Question: I'm trying to create a circular menu with 6 radials using html and css. I only get 5 of the 6 total radials (borders). I need get the last radial, between item5 and item6. I need get the same of the picture:

<URL>
HTML
'''
<div id="menu">
<div class="item1 item">
<div class="content"><a href="#one">Solucion Aula Digital</a></div>
</div>
<div class="item2 item">
<div class="content"><a href="#two">Live Streaming</a></div>
</div>
<div class="item3 item">
<div class="content"><a href="#three">Social Tecal Online</a></div>
</div>
<div class="item4 item">
<div class="content"><a href="#four">FlexScorn</a></div>
</div>
<div class="item5 item">
<div class="content"><a href="#five">Video On Demand</a></div>
</div>
<div id="wrapper6">
<div class="item6 item">
<div class="content"><a href="#six">Video Colaboracion</a></div>
</div>
</div>
<div id="center">
<a href="#"></a>
</div>
</div>
'''
CSS
'''
#menu {
background: #aaa;
position: relative;
width: 300px;
height: 300px;
margin: 0 auto;
overflow: hidden;
border-radius: 155px;
-moz-border-radius: 100%;
-webkit-border-radius: 100%;
}
#center {
position: absolute;
left: 60px;
top: 60px;
width: 180px;
height: 180px;
z-index: 10;
background: #FFFFFF;
border-radius: 100px;
-moz-border-radius: 100px;
-webkit-border-radius: 100px;
}
#center a {
display: block;
width: 100%;
height: 100%
}
.item {
background: #aaa;
overflow: hidden;
position: absolute;
transform-origin: 100% 100%;
-moz-transform-origin: 100% 100%;
-webkit-transform-origin: 100% 100%;
transition: background .5s;
-moz-transition: background .5s;
-webkit-transition: background .5s;
-o-transition: background .5s;
-ms-transition: background .5s;
border: 3px solid #FFFFFF;
}
.item:hover {
background: #eee
}
.item1 {
z-index: 1;
transform: rotate(60deg);
-moz-transform: rotate(60deg);
-webkit-transform: rotate(60deg);
width: 134px;
height: 134px;
}
.item2 {
z-index: 2;
transform: rotate(120deg);
-moz-transform: rotate(120deg);
-webkit-transform: rotate(120deg);
width: 150px;
height: 150px;
}
.item3 {
z-index: 3;
transform: rotate(180deg);
-moz-transform: rotate(180deg);
-webkit-transform: rotate(180deg);
width: 150px;
height: 150px;
}
.item4 {
z-index: 4;
transform: rotate(240deg);
-moz-transform: rotate(240deg);
-webkit-transform: rotate(240deg);
width: 152px;
height: 152px;
}
.item5 {
z-index: 5;
transform: rotate(300deg);
-moz-transform: rotate(300deg);
-webkit-transform: rotate(300deg);
width: 151px;
height: 151px;
}
.item6 {
border: none;
position: absolute;
z-index: 6;
transform: rotate(-30deg);
-moz-transform: rotate(-30deg);
-webkit-transform: rotate(-30deg);
width: 140px;
height: 140px;
}
#wrapper6 {
position: absolute;
width: 160px;
height: 160px;
overflow: hidden;
transform-origin: 100% 100%;
-moz-transform-origin: 100% 100%;
-webkit-transform-origin: 100% 100%;
/*border: 2px solid #FFFFFF;*/
}
.item1 .content {
left: 0px;
top: 17px;
transform: rotate(-60deg);
-moz-transform: rotate(-60deg);
-webkit-transform: rotate(-60deg);
}
.item2 .content {
left: -5px;
top: 31px;
transform: rotate(-59deg);
-moz-transform: rotate(-59deg);
-webkit-transform: rotate(-59deg);
}
.item3 .content {
left: -40px;
top: 8px;
transform: rotate(-237deg);
-moz-transform: rotate(-237deg);
-webkit-transform: rotate(-237deg);
}
.item4 .content {
left: -43px;
top: 4px;
transform: rotate(-240deg);
-moz-transform: rotate(-240deg);
-webkit-transform: rotate(-240deg);
}
.item5 .content {
left: -52px;
top: 7px;
transform: rotate(-247deg);
-moz-transform: rotate(-247deg);
-webkit-transform: rotate(-247deg);
}
.item6 .content {
left: 26px;
top: -3px;
transform: rotate(-29deg);
-moz-transform: rotate(-29deg);
-webkit-transform: rotate(-29deg);
}
.content, .content a {
width: 100%;
height: 100%;
text-align: center
}
.content {
position: absolute;
}
.content a {
line-height: 100px;
display: block;
position: absolute;
text-decoration: none;
font-family: 'Segoe UI', Arial, Verdana, sans-serif;
font-size: 12px;
/*text-shadow: 1px 1px #eee;
text-shadow: 0 0 5px #fff, 0 0 5px #fff, 0 0 5px #fff*/
}
.display-target {
display: none;
text-align: center;
opacity: 0;
}
.display-target:target {
display: block;
opacity: 1;
animation: fade-in 1s;
-moz-animation: fade-in 1s;
-webkit-animation: fade-in 1s;
-o-animation: fade-in 1s;
-ms-animation: fade-in 1s;
}
@keyframes fade-in {
from { opacity: 0 }
to { opacity: 1 }
}
@-moz-keyframes fade-in {
from { opacity: 0 }
to { opacity: 1 }
}
@-webkit-keyframes fade-in {
from { opacity: 0 }
to { opacity: 1 }
}
@-o-keyframes fade-in {
from { opacity: 0 }
to { opacity: 1 }
}
@-ms-keyframes fade-in {
from { opacity: 0 }
to { opacity: 1 }
}
'''
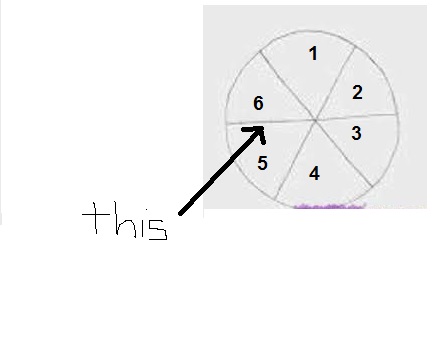
Answer: I figured out a simple problem to get your line break in, albeit it is a little odd.
All I did was add an additional item without any content and then rotated it, gave it a background and transformed it into place.
'''
transform: rotate(-90deg);
-moz-transform: rotate(-90deg);
-webkit-transform: rotate(-90deg);
width: 1px;
height: 70px;
left: 68px;
top: 81px;
'''
<URL>
The reason why you didn't have a white border there is because your 'item6' was rotated so it lined up with your 'item1', instead of it being rotated so it created the border between 'item5' and 'item6'.
I tried rotating 'item6' so it created the border between itself and 5, but it caused it to overlap with item1, which just caused a never ending z-index loop in order to solve it